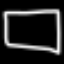
Label: square